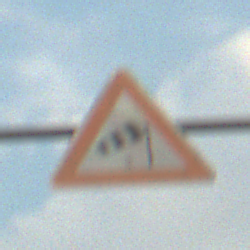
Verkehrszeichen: SeitenwindVonRechts
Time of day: SunriseSunset
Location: Outdoor (Suburban)
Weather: PartlyCloudy
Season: NotSpecified
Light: Natural